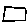
Label: square